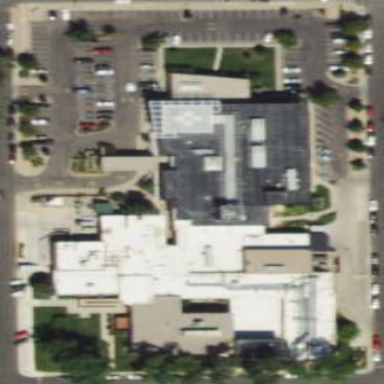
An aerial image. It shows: Healthcare facility identified as hospital.